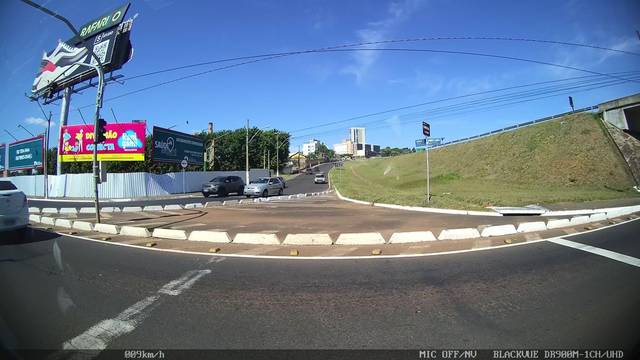
Region: Brazil
Coordinates: -20.553, -47.41